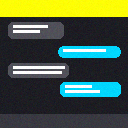
Screen state: on